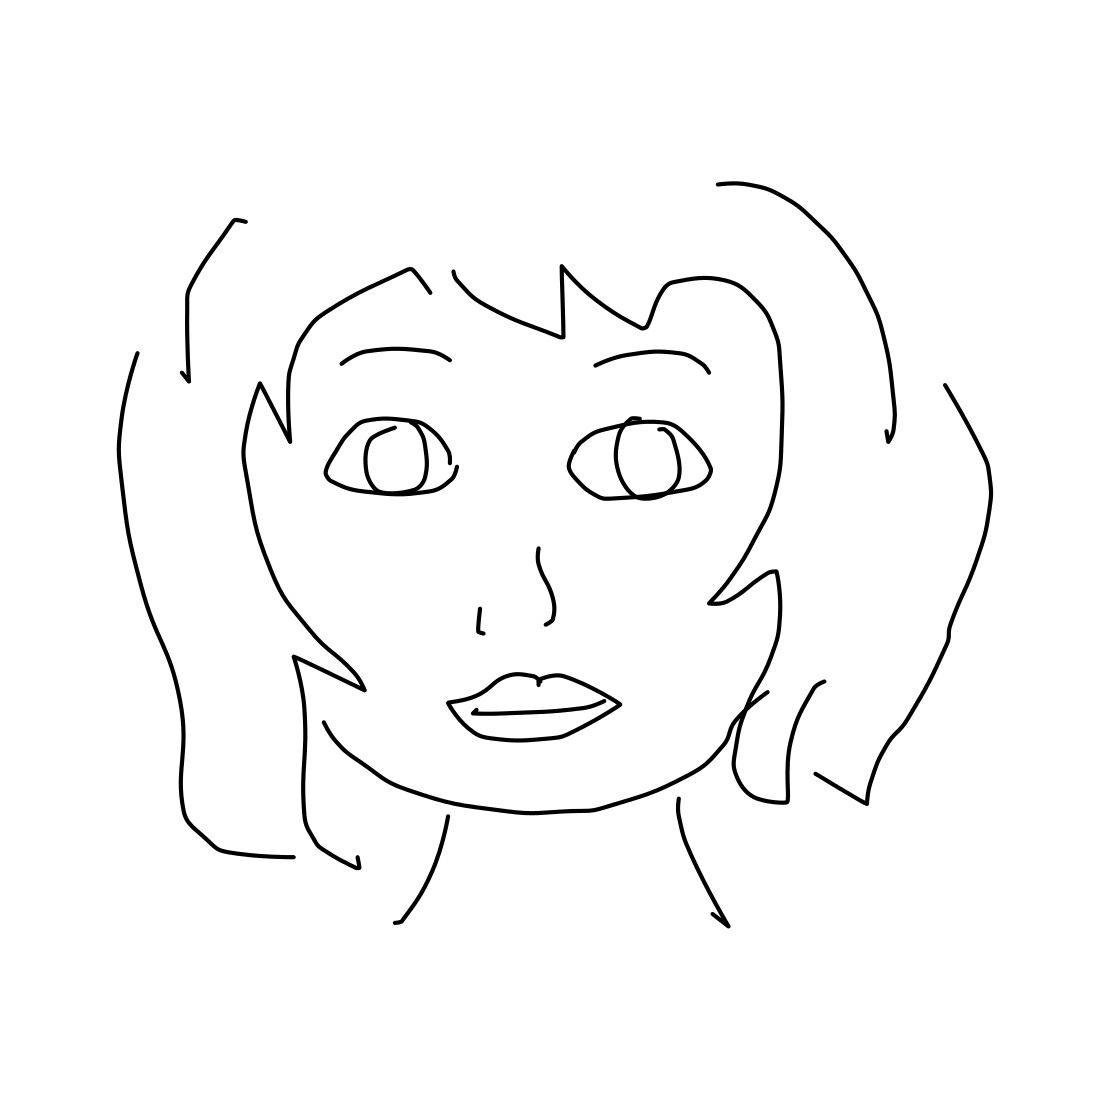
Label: head